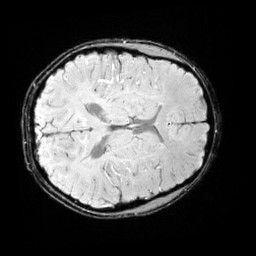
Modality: SWI
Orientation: axial
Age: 12
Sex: male
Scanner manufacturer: siemens
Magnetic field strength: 3 T
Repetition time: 0.027 s
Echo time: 0.02 s